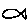
Label: fish